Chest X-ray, PA view. Patient: 19 years old, sex F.
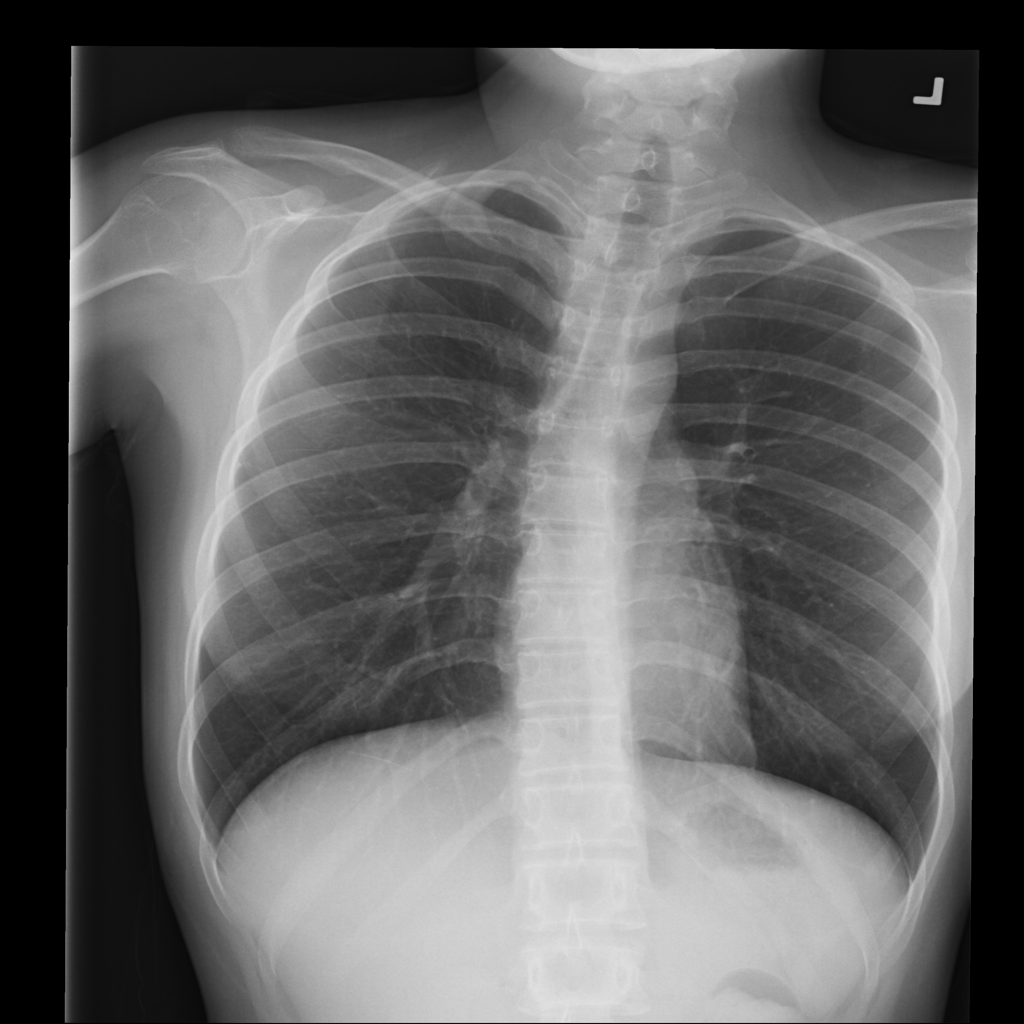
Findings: No Finding